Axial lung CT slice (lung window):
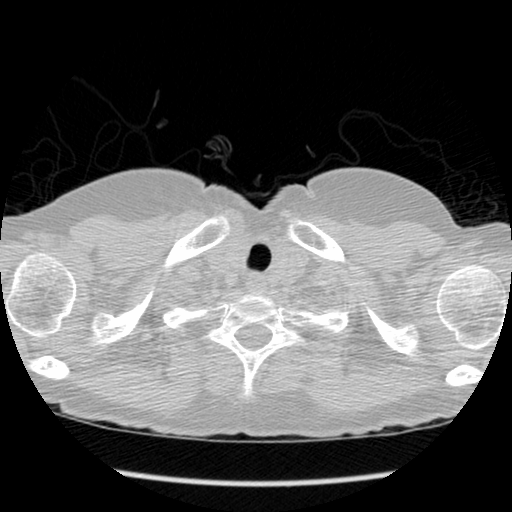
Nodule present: no